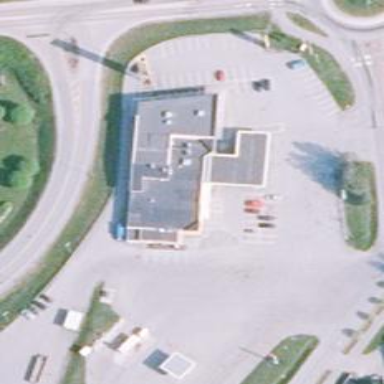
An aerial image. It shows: Convenience shop.